Field crop: tomato
Growth stage: 2
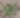
Species: solanum